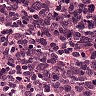
Metastatic tissue present: no